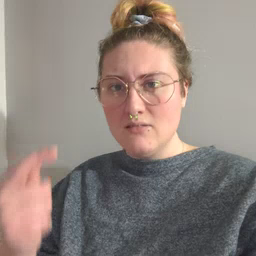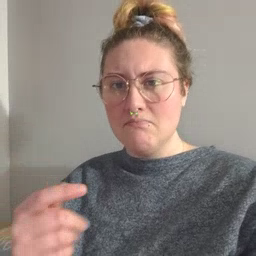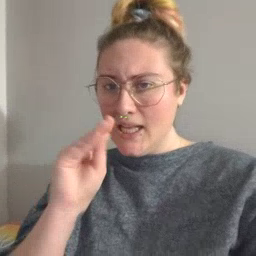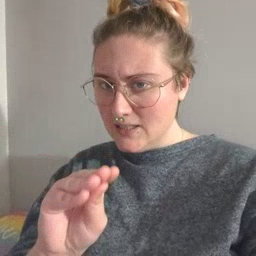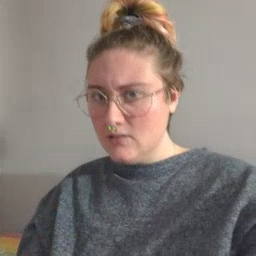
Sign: kiss